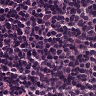
Metastatic tissue present: no